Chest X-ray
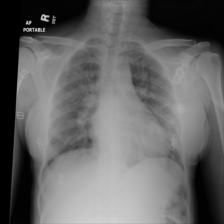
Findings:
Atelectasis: negative
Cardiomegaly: positive
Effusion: negative
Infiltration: positive
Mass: negative
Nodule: negative
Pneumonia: negative
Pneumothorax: negative
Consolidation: negative
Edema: negative
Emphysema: negative
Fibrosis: negative
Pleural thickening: negative
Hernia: negative